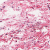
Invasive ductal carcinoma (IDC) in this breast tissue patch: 0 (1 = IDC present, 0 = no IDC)